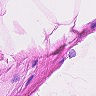
Metastatic tissue present: no